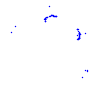
Particle: kaon